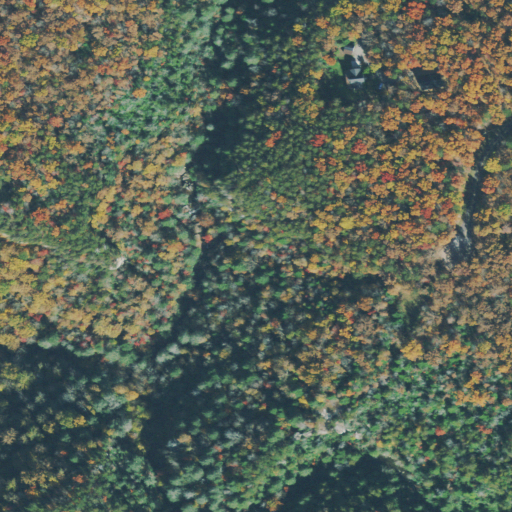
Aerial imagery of cliff(s) in Tennessee named Stillhouse Rock containing mixed forest, deciduous forest, evergreen forest, and open development